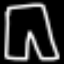
Label: pants